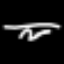
Label: line